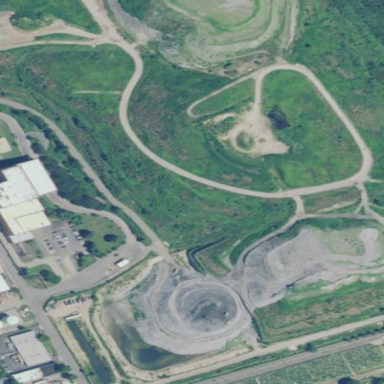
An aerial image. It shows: Landfill area.